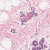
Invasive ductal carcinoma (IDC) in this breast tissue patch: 0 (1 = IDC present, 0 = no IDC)